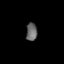
Tissue: skin
Cell type: Fibroblasts
Senescence score: 0.8141
Nuclear area (px): 192
Mean DAPI intensity: 102.073